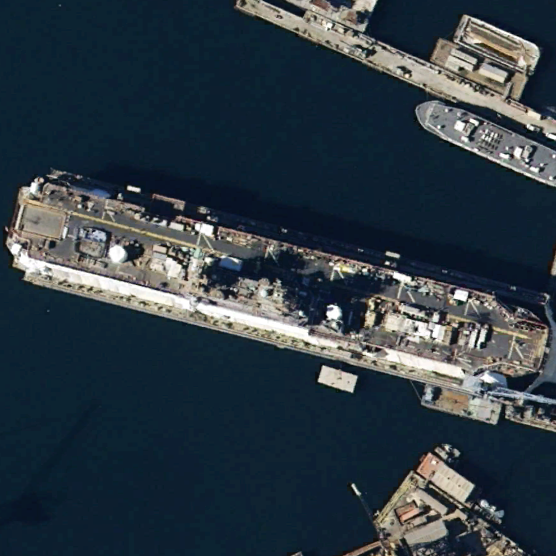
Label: assault